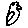
Label: bird